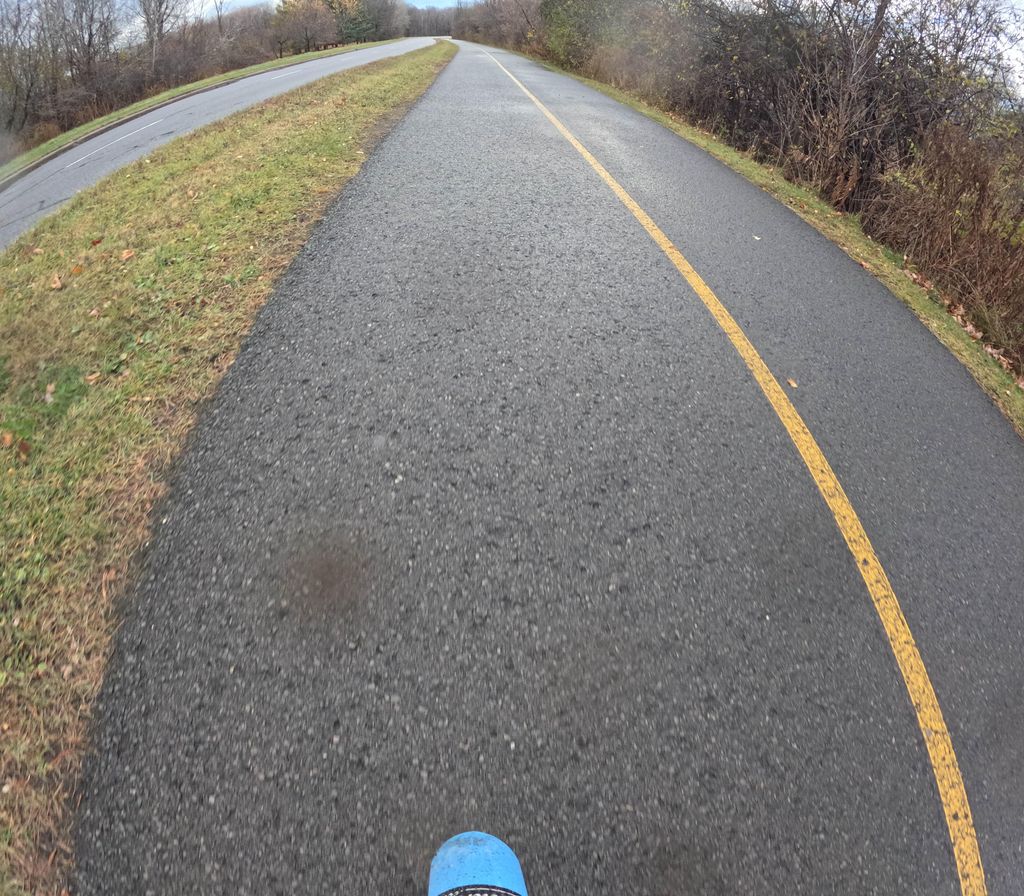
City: ottawa-gatineau